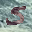
Label: 5